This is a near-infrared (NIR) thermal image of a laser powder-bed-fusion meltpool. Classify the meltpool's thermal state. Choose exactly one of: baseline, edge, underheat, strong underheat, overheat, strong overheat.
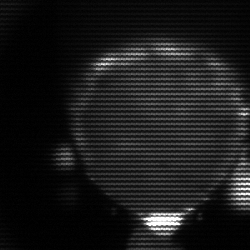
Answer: edge